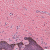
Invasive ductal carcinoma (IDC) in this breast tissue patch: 0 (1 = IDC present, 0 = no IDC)